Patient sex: F
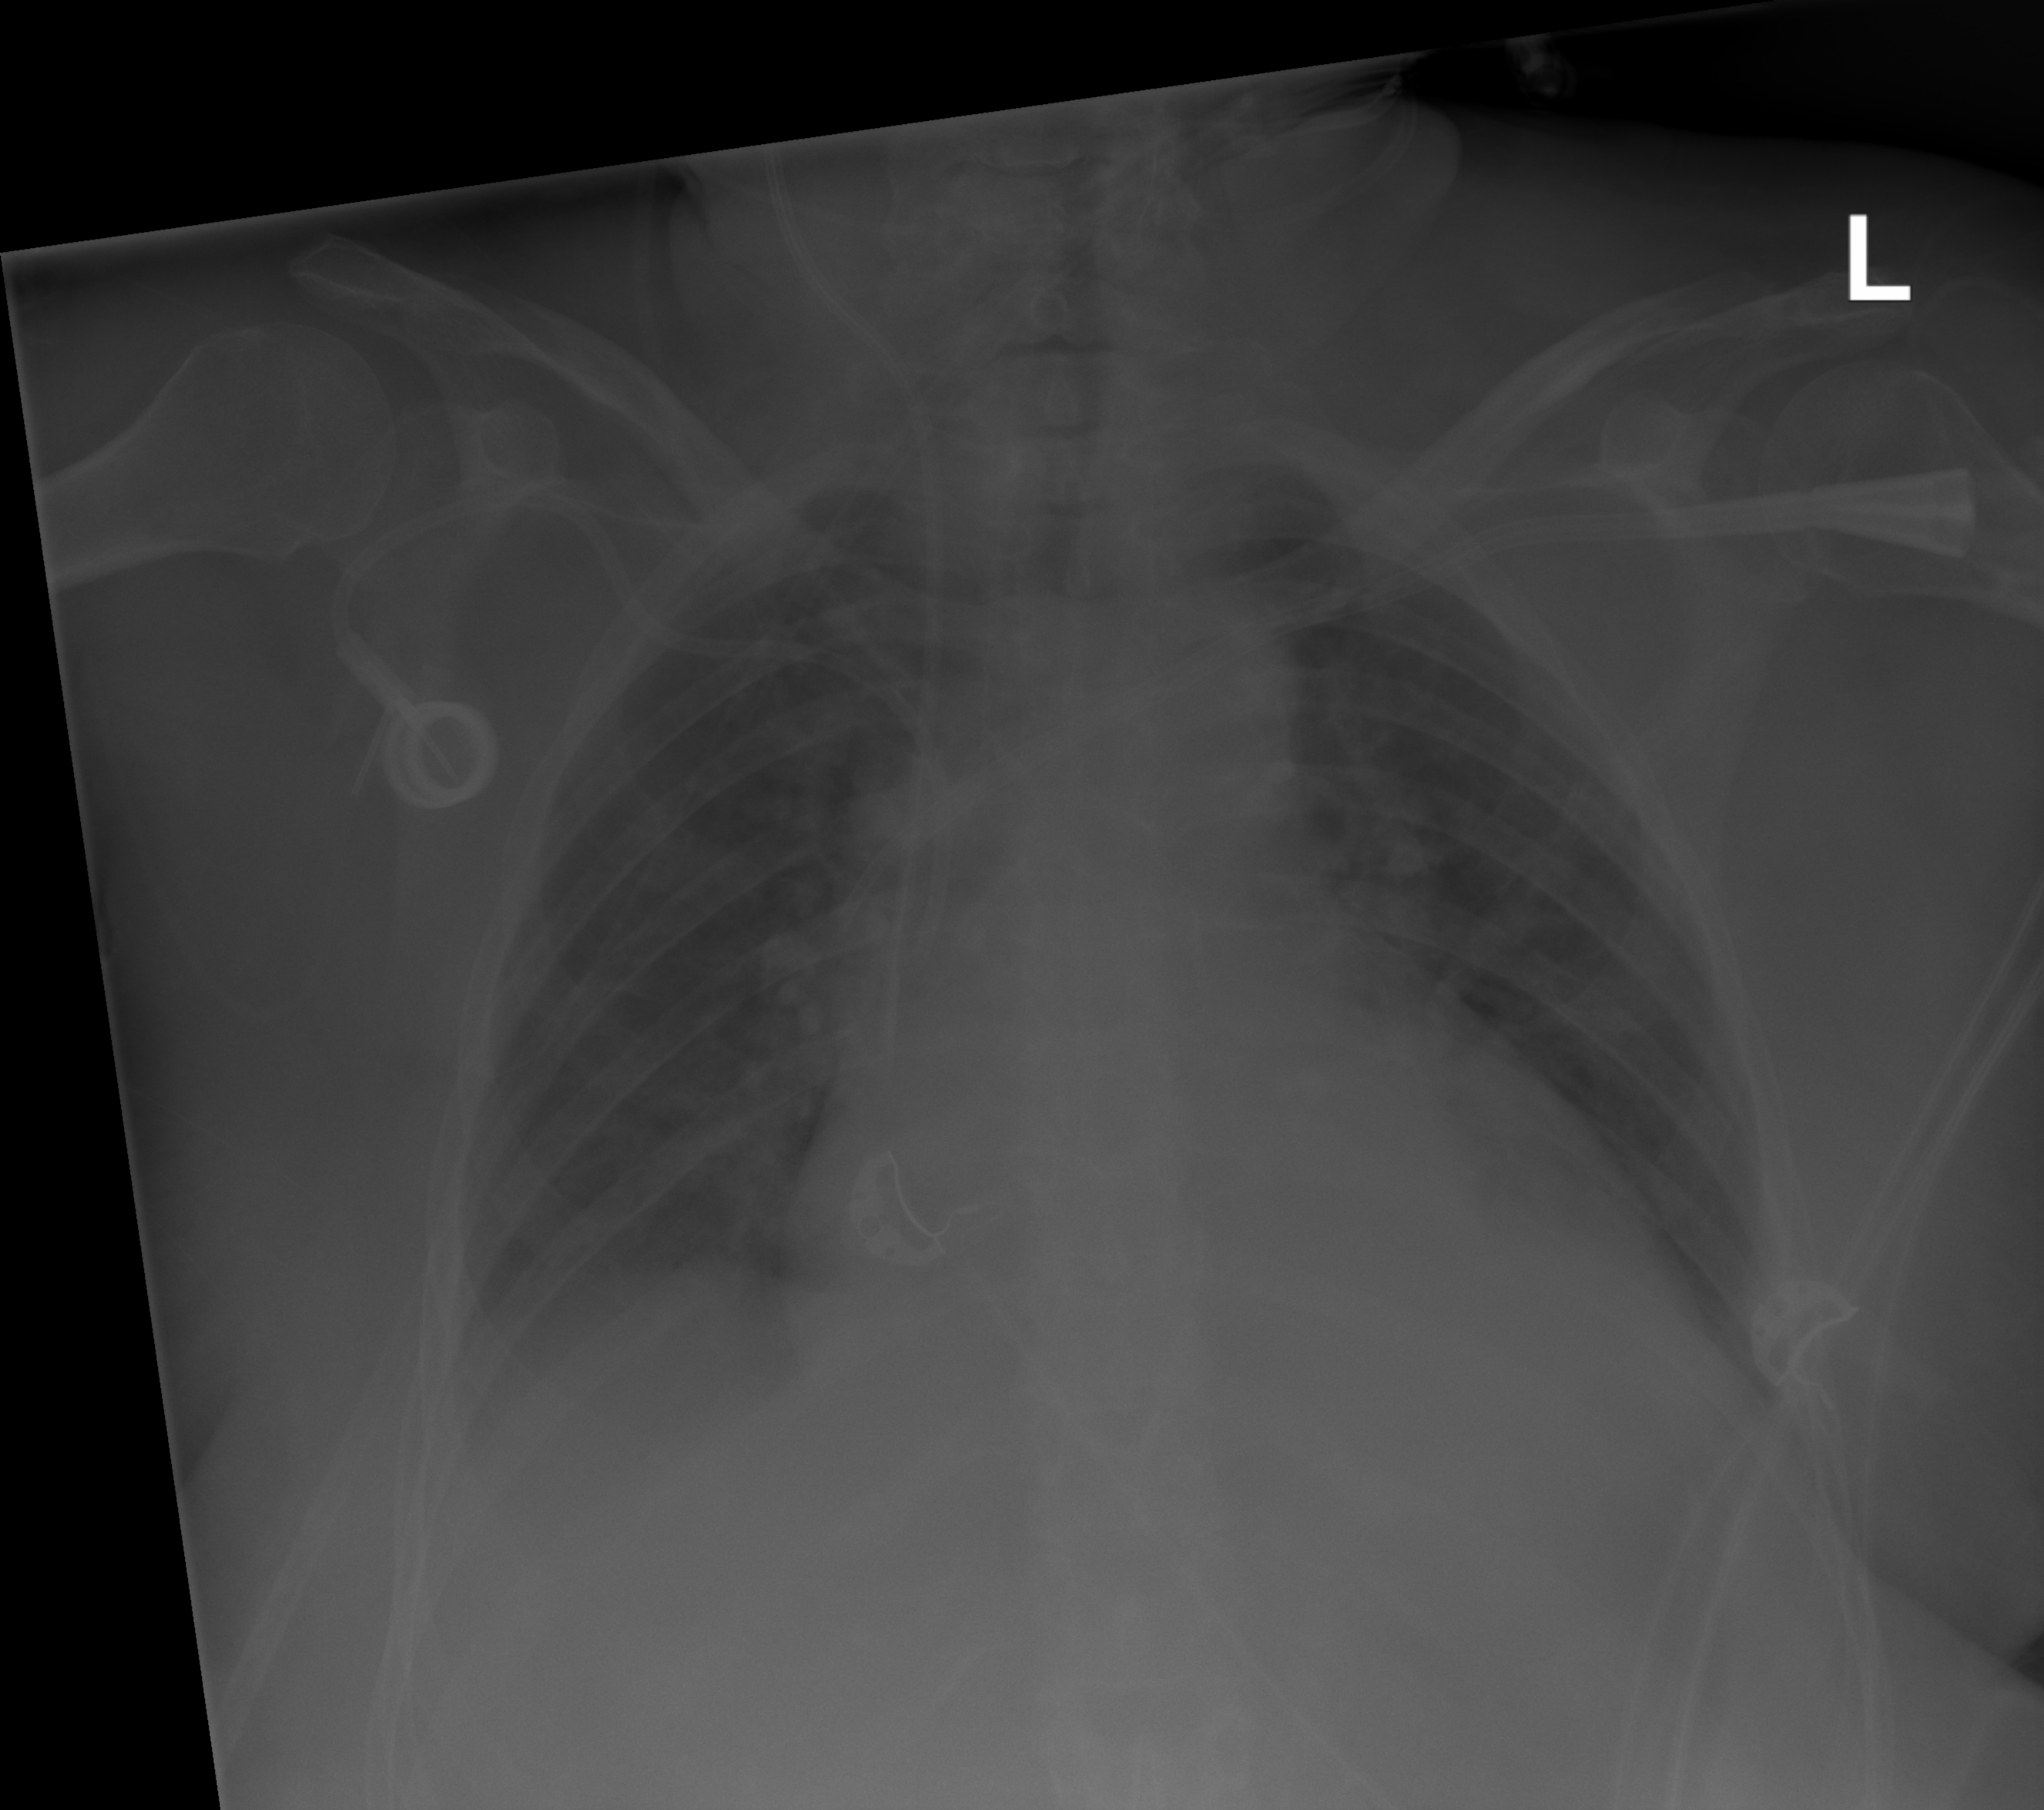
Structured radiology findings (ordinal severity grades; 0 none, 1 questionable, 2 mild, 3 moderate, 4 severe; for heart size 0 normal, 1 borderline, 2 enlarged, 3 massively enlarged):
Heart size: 2
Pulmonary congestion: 2
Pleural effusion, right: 2
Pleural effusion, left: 0
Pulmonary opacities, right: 0
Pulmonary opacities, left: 0
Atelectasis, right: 0
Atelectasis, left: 0